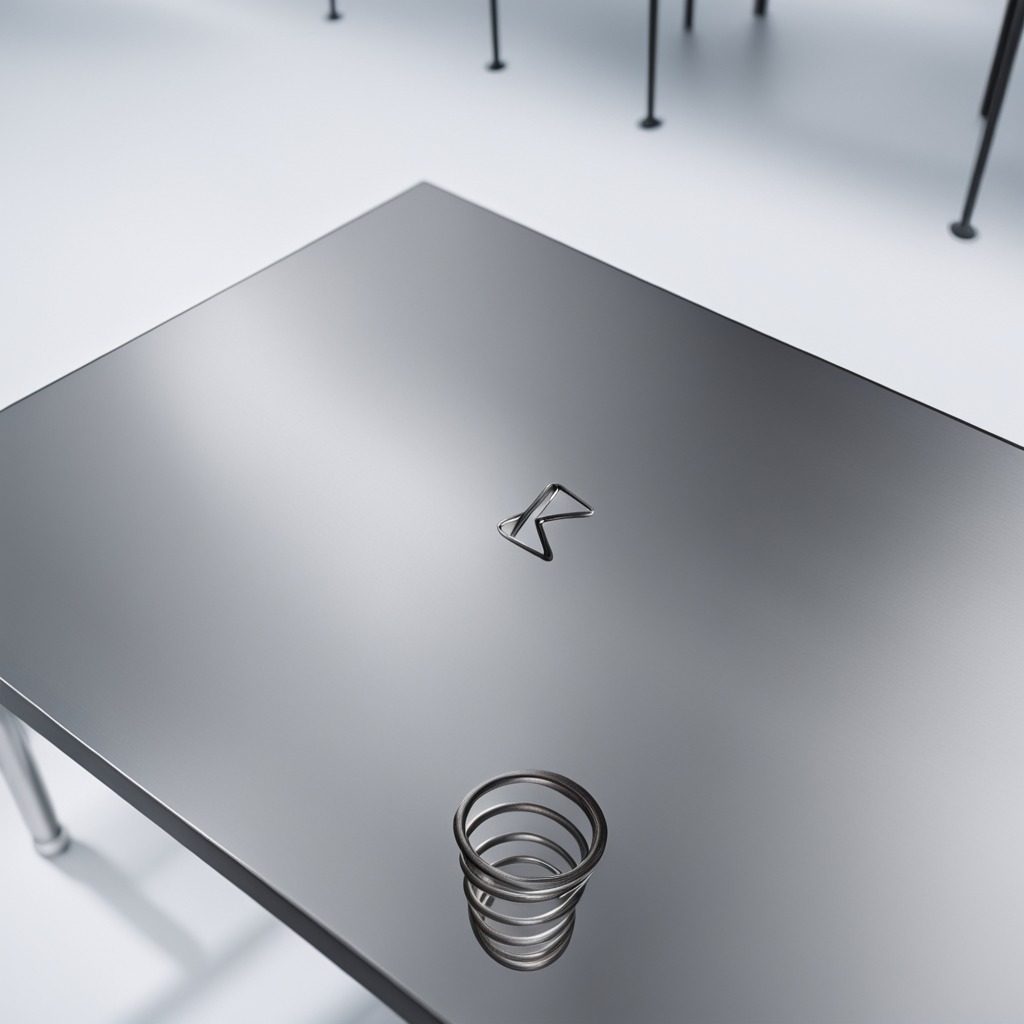
A coiled metal spring is lying on the stainless steel table.